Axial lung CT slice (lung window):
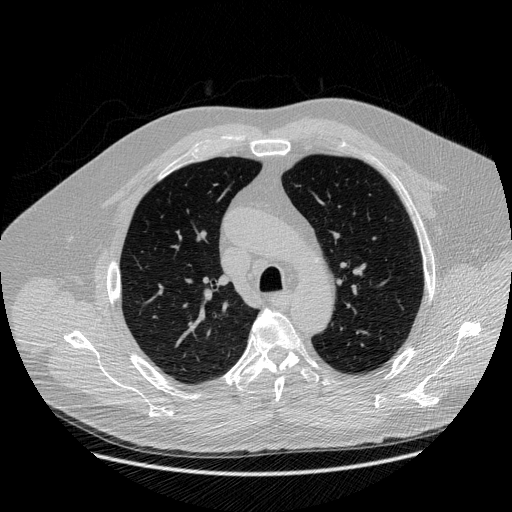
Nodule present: no